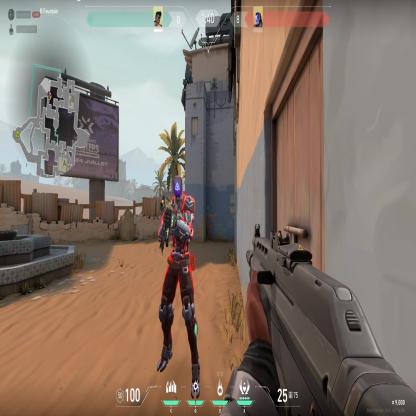
Label: enemy